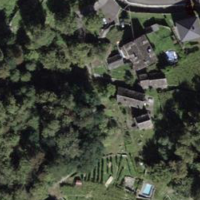
EUNIS habitat code: 41
Species observed at this site:
Euonymus europaeus